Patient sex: F
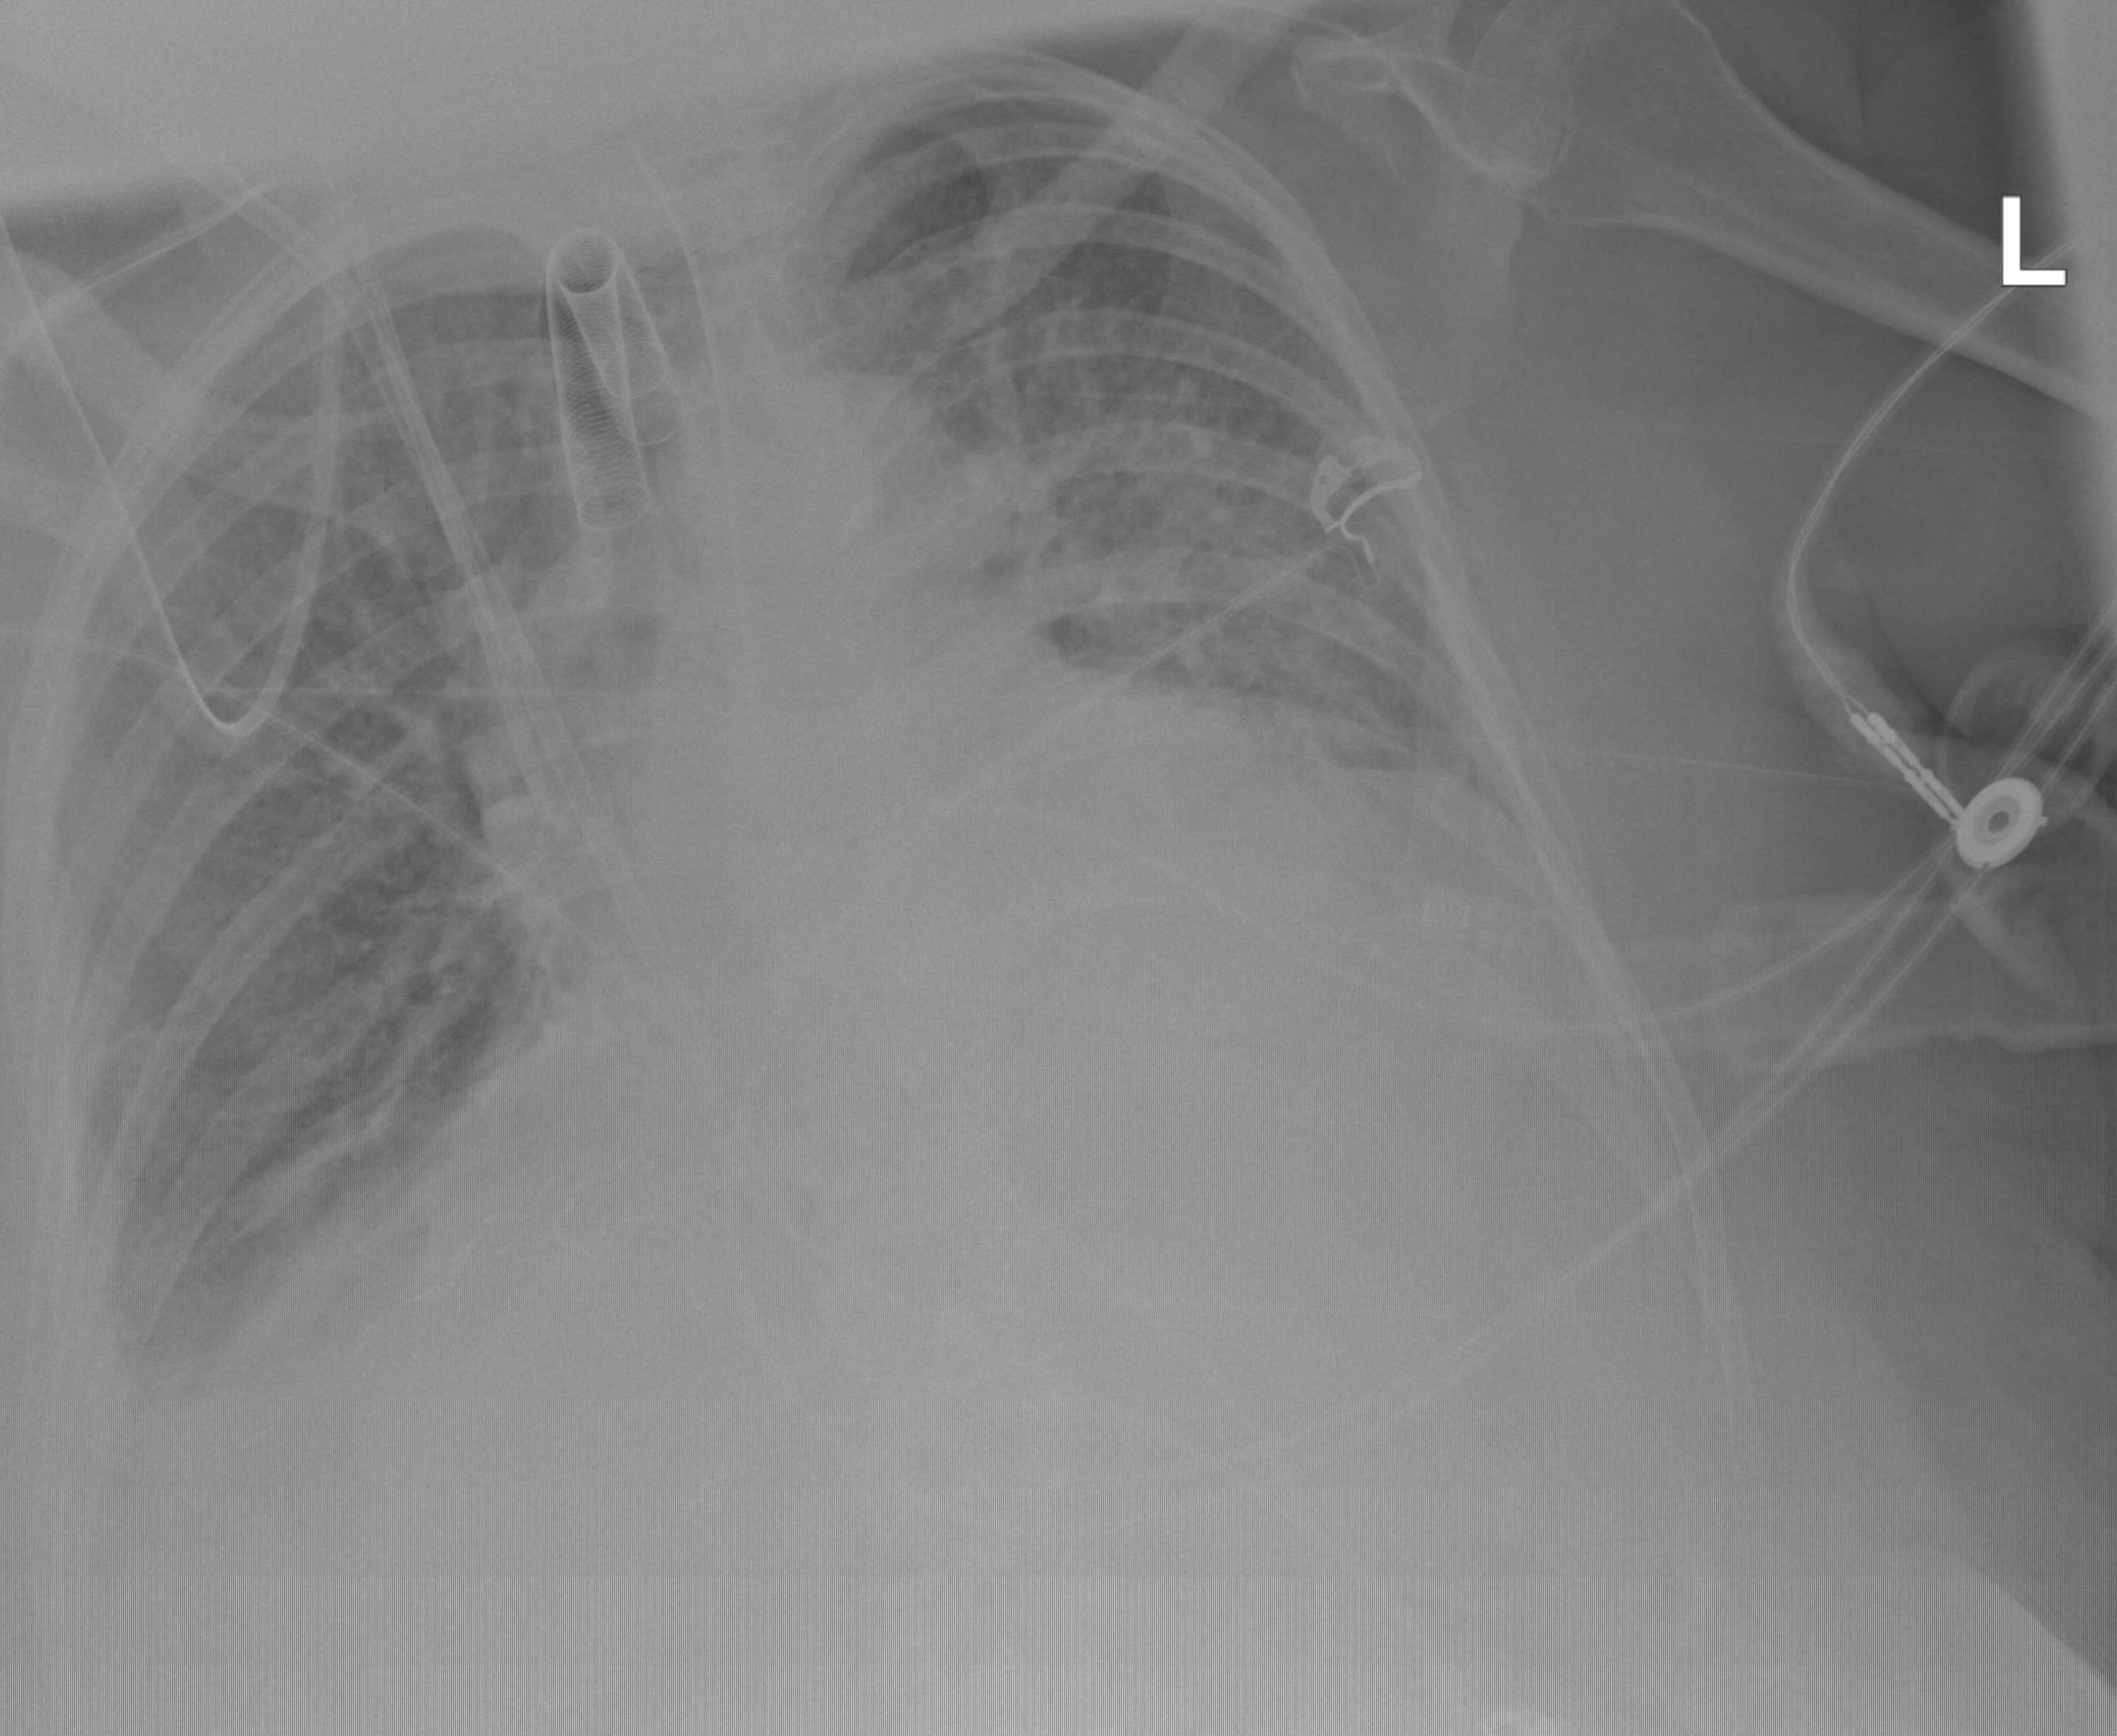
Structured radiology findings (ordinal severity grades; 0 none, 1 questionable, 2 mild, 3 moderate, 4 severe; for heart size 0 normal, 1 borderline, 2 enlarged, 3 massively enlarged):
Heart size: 2
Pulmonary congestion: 2
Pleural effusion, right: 2
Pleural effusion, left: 0
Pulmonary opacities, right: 0
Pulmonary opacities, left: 2
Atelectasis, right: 2
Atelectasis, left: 2